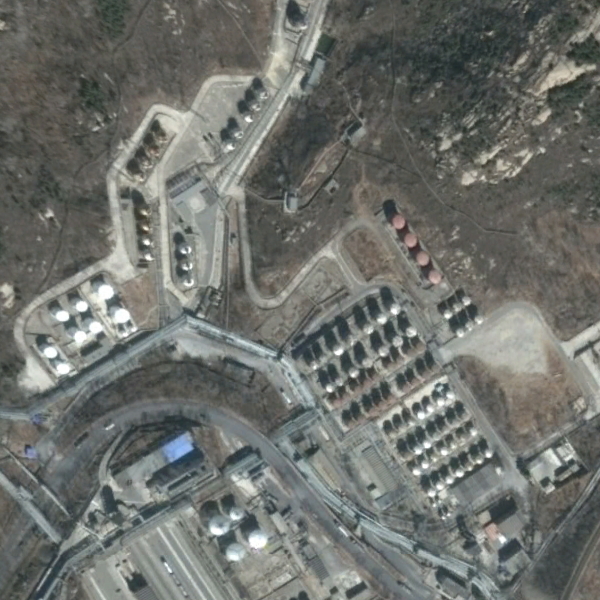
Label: StorageTanks